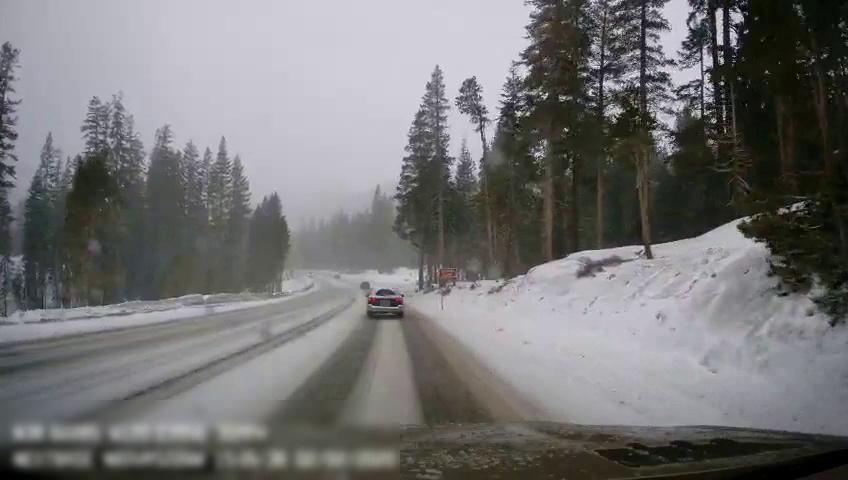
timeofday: Day
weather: Snowy
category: Drivable Space
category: Vehicles | SUV